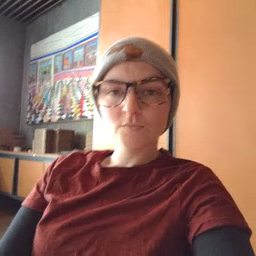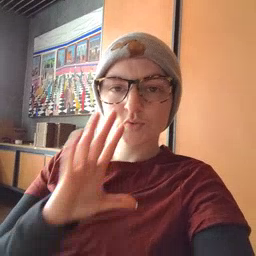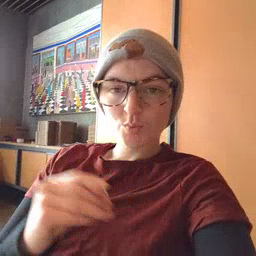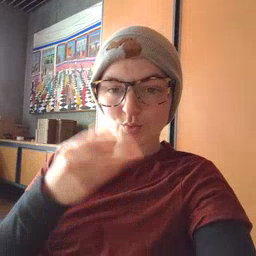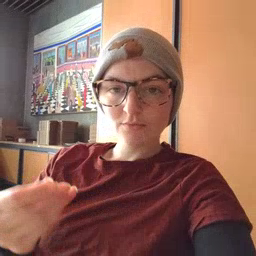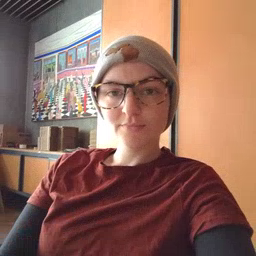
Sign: story